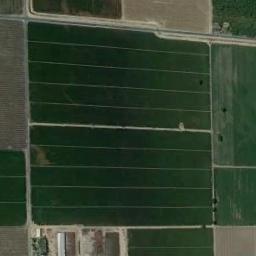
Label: rectangular_farmland